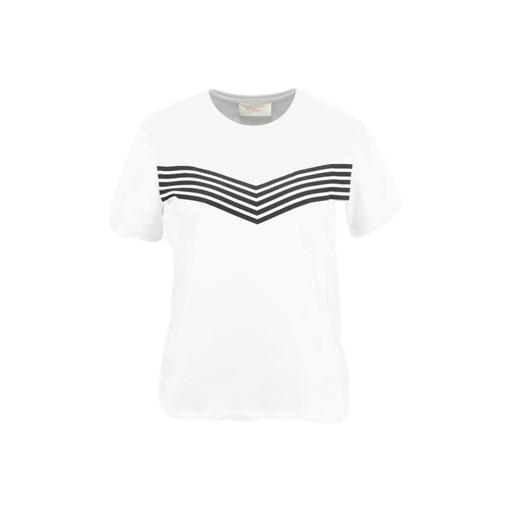
white graphic t-shirt only macy, white petite t-shirt only macy, black geo-print t-shirt only macy, white background